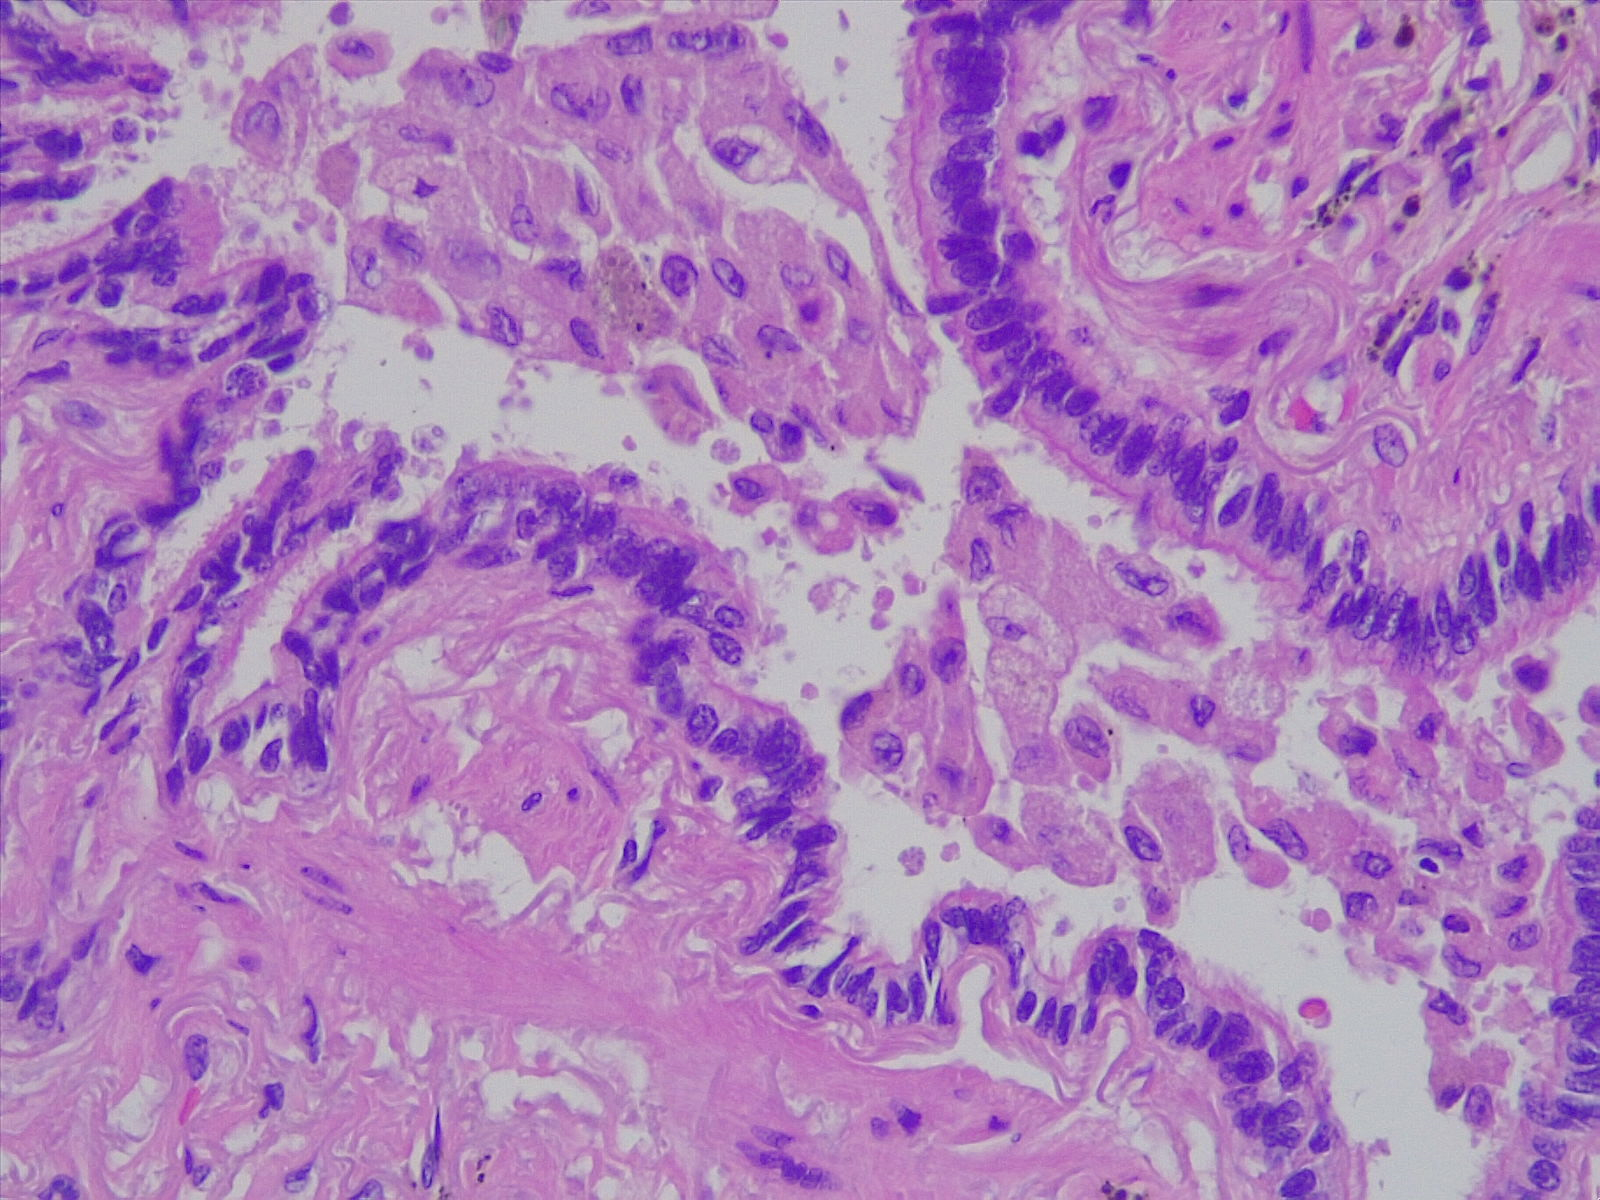
Label: normal lung tissue